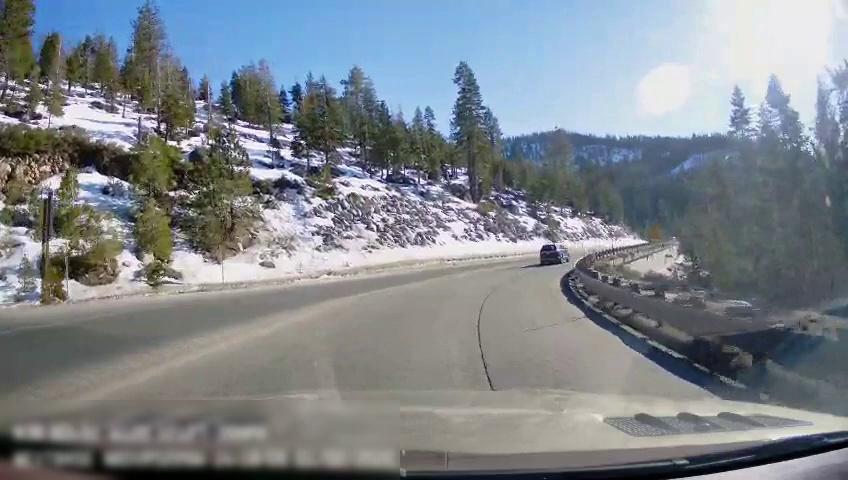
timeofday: Day
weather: Sunny
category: Drivable Space
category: Vehicles | SUV